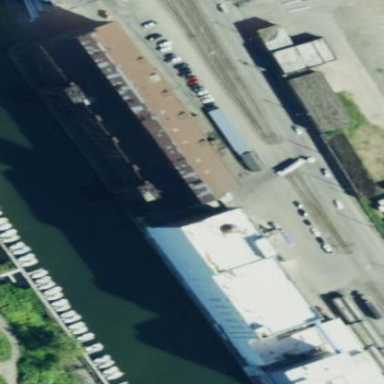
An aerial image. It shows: Historic industrial building. It is industrial works.